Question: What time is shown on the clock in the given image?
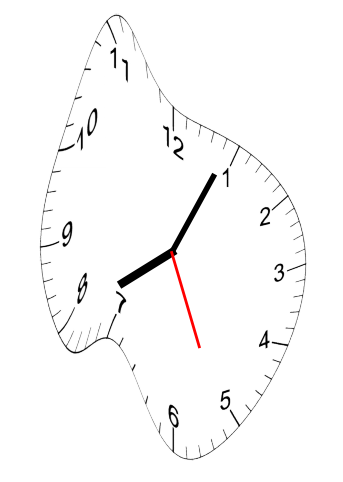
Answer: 08:04:26